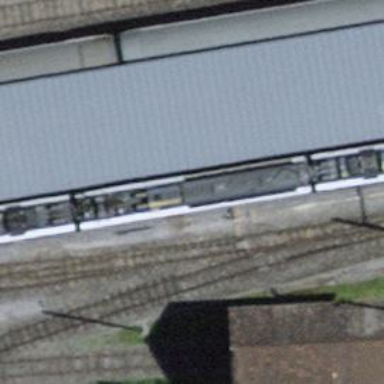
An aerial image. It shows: Railway switch.